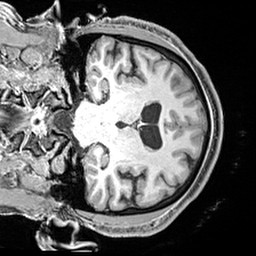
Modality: T1w
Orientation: coronal
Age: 36
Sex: male
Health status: healthy
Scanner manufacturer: siemens
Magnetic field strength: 3 T
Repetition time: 2.4 s
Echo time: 0.00217 s